Field crop: maize
Growth stage: 2
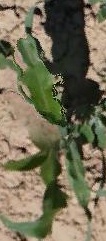
Species: maize